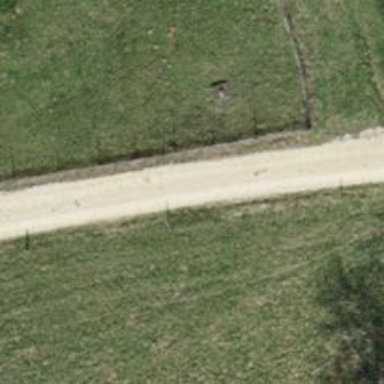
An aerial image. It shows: Unpaved track with grade2 track type.